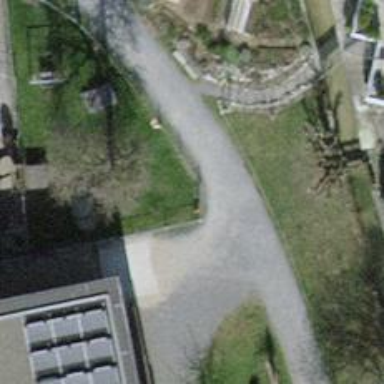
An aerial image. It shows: Unpaved cycleway.